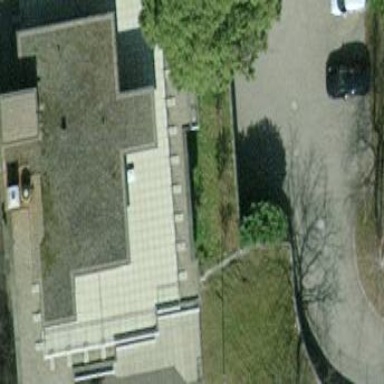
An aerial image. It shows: Nursing home building.